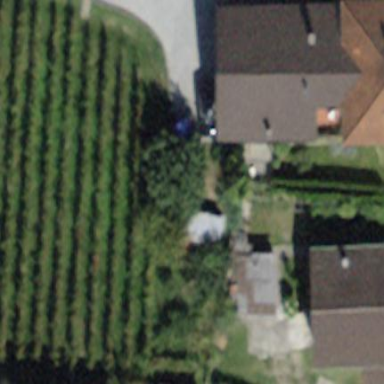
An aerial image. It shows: Vineyard growing grapes.